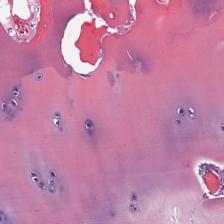
Label: Non-Tumor